Question: When I run an OData query with LinqPad, I sometimes need more than the standard 3 levels of nesting/expanding.
I found online that you can call 'Dump(int nestingLevel)' to get more levels of nesting.
But when I do that I get two result sets. (One with my expanded nesting, and one as it would be without the '.Dump' call.)
Why is that? Is there a way I can turn that off?
As an example connect to <URL> and run this query:
'''
Posts.Take(1).Select(x=>new{x.Title}).Dump(1)
'''
You will get two identical result sets. Like this:

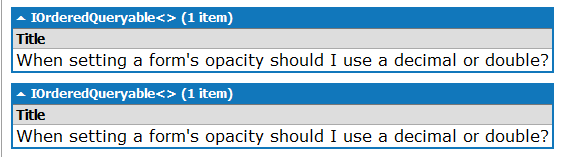
Answer: When you run a 'C# Expression' query, the query's result is automatically dumped.
LINQPad compiles the code
'''
LINQPad.Dump(
//Your code here
);
'''
Your code calls 'Dump()' too, so you're dumping the object before returning to the outer generated 'Dump()' call.
('Dump()' returns its argument to allow chaining)
You only need to 'Dump()' in a 'C# Statements' (or higher) query, or if you want to dump something else.